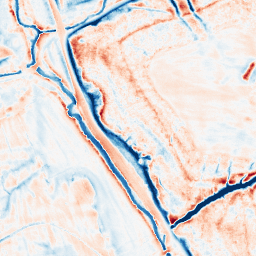
Category: edge_preserving
Decomposition family: anisotropic_diffusion
Decomposition parameters: iterations: 50
kappa: 10
gamma: 0.2
Upsampling method: lanczos
Upsampling parameters: scale: 2
Upsampling scale: 2